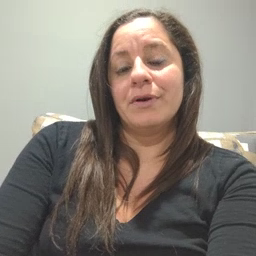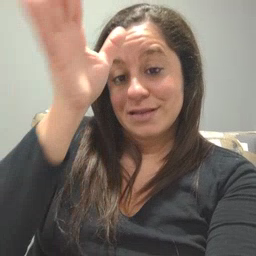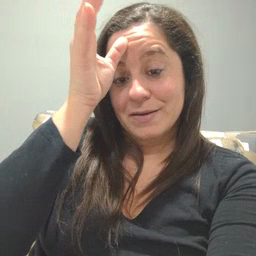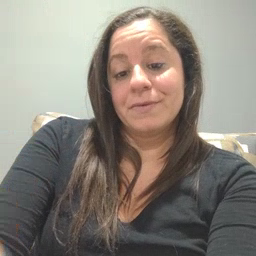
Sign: dad